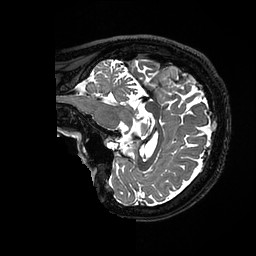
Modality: T2w
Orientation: sagittal
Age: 43
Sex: female
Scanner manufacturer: ge
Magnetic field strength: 3 T
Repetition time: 3.202 s
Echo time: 0.06683 s